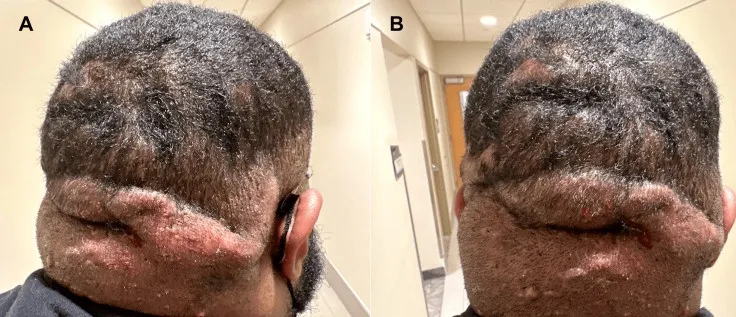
Prior to the trial of upadacitinib. Posterior scalp with large pustules, nodules, and interconnected, firm, edematous sinus tracts that drain pus and blood, with an absence of hair growth.
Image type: medical_photograph (skin_photograph)